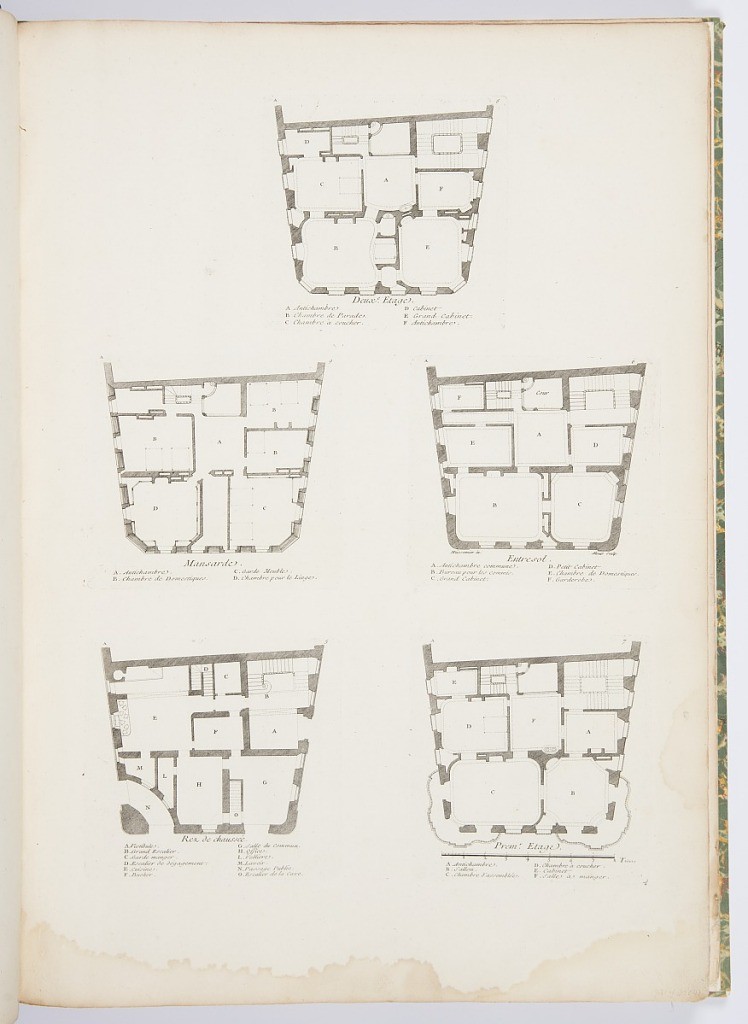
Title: Rez de chaussée
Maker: Juste-Aurèle Meissonnier, French, b. Italy, 1695–1750
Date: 1742–50
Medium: etching and engraving on paper
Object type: Print
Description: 1921-6-212-4-a: Architectural plan with alphabetical notations ide...;     1921-6-212-4-b: Architectural plan with alphabetical notations ide...;     1921-6-212-4-c: Architectural plan with alphabetical notations ide...;     1921-6-212-4-d: Architectural plan with alphabetical notations ide...;     1921-6-212-4-e: Architectural plan with alphabetical notations ide...